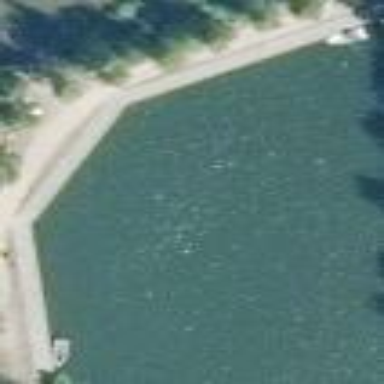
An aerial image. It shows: Man-made pier.